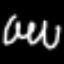
Label: squiggle